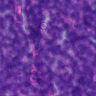
Metastatic tissue present: no